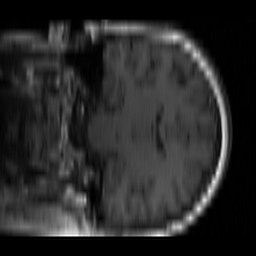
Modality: T1w
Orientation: coronal
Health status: ill
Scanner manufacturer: siemens
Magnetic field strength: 1.5 T
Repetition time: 0.4 s
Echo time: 0.014 s